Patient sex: M
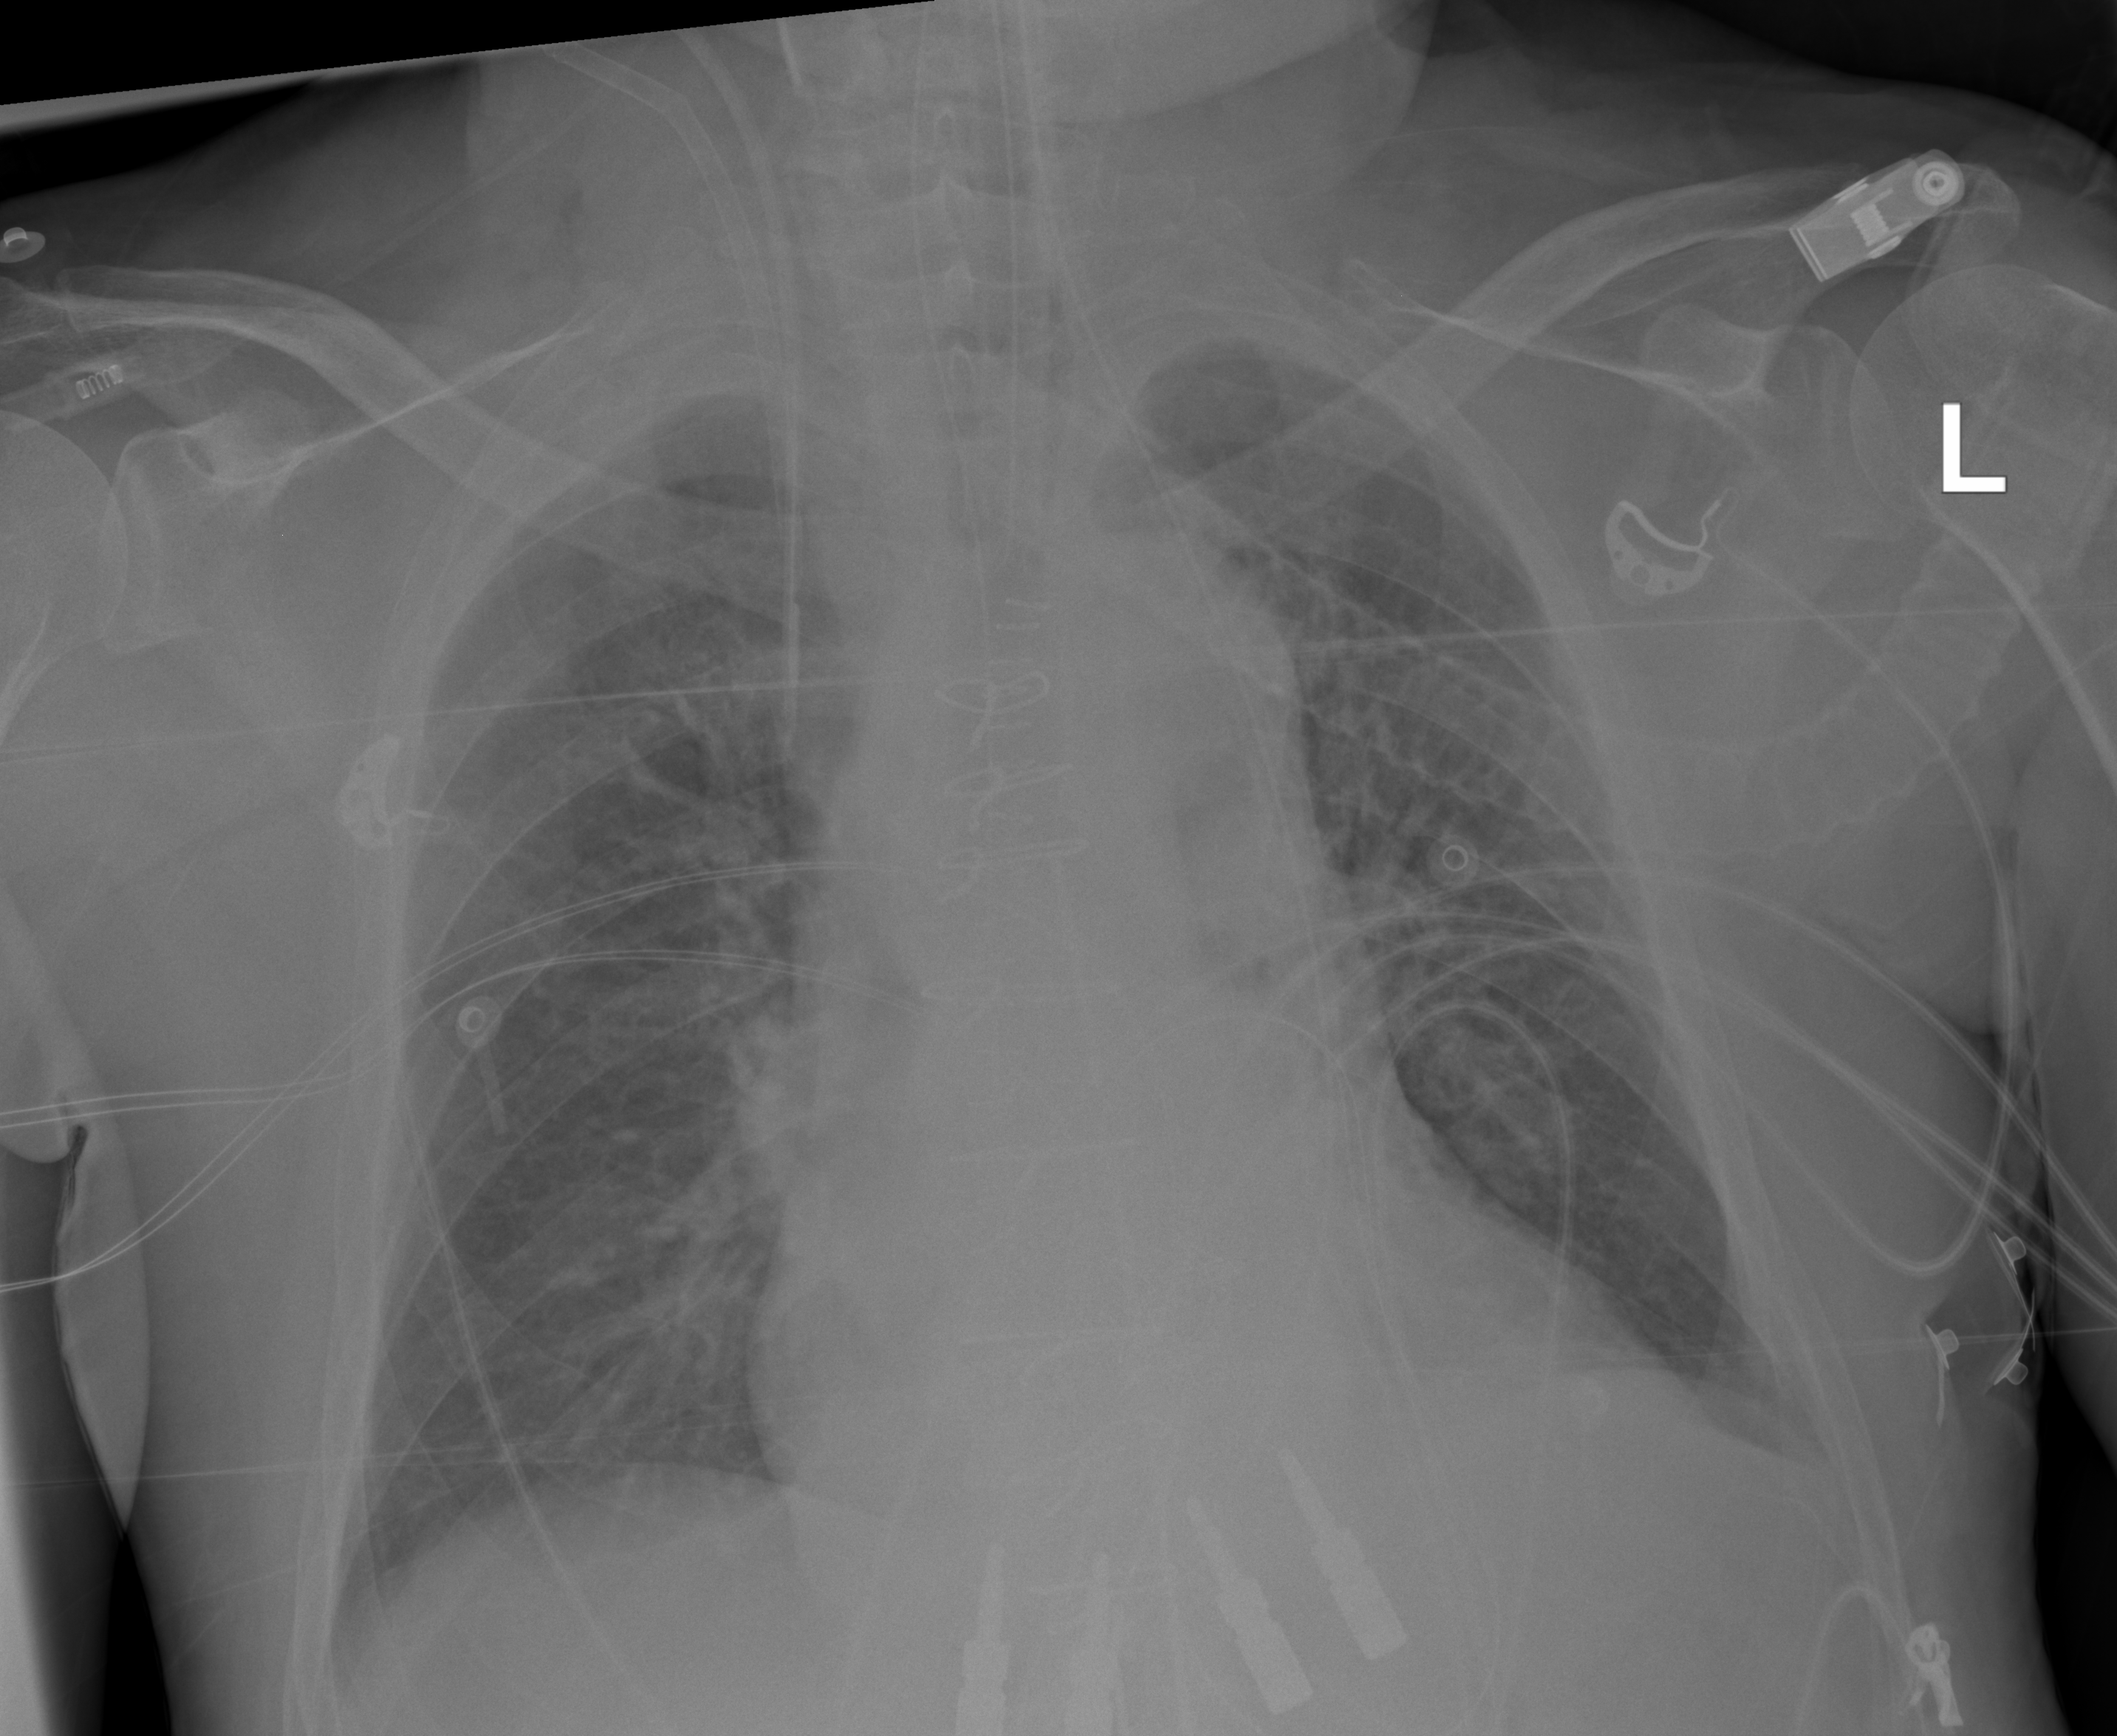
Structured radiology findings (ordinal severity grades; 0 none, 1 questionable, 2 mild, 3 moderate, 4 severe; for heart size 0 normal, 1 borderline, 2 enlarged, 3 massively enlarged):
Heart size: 2
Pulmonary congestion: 2
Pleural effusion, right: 0
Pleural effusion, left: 0
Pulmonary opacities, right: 0
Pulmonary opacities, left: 0
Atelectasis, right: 0
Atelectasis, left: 0